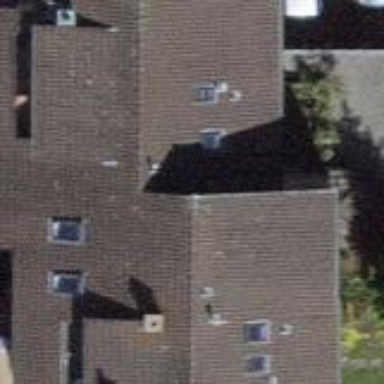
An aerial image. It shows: Building with gabled roof.